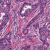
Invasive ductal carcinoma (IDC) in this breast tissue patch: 1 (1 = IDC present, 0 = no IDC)